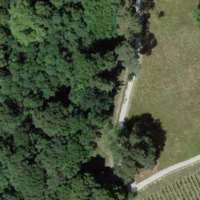
EUNIS habitat code: 44
Species observed at this site:
Symphoricarpos albus